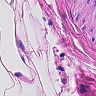
Metastatic tissue present: no